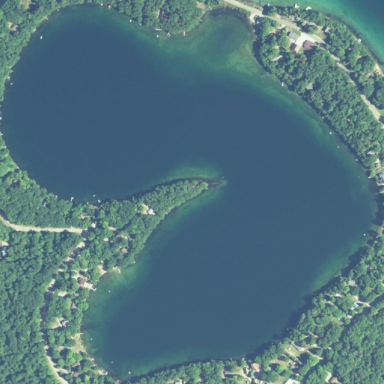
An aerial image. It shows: Beautiful lake surrounded by nature.